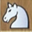
Piece: wN